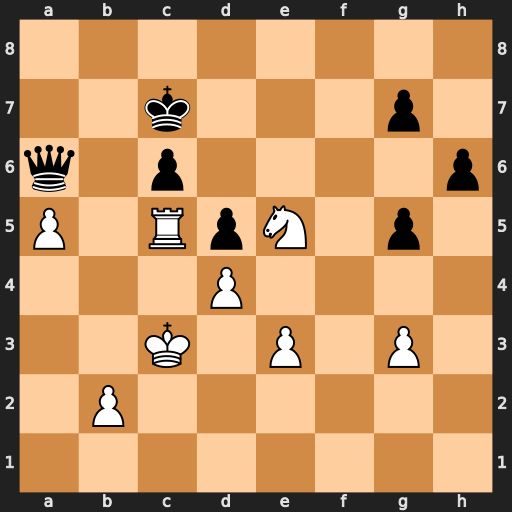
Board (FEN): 8/2k3p1/q1p4p/P1RpN1p1/3P4/2K1P1P1/1P6/8
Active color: w
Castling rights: -
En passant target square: -
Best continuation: Rxc6+ Qxc6+ Nxc6